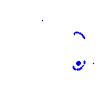
Particle: kaon